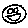
Label: smiley face